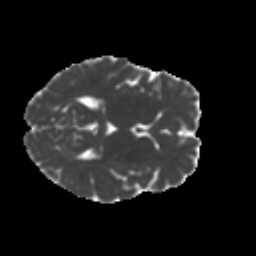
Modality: MD
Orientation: axial
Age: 46
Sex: female
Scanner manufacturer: ge
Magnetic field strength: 3 T
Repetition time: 7.8 s
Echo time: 0.0606 s